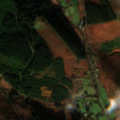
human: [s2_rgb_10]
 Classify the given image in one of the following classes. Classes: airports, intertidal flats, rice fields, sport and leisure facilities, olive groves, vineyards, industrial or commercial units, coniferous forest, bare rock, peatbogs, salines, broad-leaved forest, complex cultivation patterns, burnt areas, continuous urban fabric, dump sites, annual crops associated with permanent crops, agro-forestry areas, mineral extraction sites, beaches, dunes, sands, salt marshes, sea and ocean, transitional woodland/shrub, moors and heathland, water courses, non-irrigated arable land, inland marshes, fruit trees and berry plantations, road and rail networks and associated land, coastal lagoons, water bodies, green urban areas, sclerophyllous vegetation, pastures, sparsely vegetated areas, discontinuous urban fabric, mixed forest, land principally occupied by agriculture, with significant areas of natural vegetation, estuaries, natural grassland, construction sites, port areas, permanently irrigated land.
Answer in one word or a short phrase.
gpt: land principally occupied by agriculture, with significant areas of natural vegetation, coniferous forest, moors and heathland, transitional woodland/shrub, peatbogs